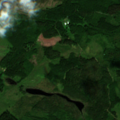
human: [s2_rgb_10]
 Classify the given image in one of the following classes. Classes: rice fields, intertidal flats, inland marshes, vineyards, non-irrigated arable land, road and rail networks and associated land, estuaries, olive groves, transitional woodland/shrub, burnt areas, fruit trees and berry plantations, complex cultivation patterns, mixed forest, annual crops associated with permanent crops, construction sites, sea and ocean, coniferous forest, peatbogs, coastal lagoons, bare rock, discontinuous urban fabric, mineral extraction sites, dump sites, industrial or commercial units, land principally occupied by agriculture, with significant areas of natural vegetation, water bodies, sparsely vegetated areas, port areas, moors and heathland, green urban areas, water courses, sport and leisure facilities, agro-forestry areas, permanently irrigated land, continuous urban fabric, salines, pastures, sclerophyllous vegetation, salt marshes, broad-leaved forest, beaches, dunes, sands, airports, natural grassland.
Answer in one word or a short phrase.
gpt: coniferous forest, mixed forest, transitional woodland/shrub, water bodies